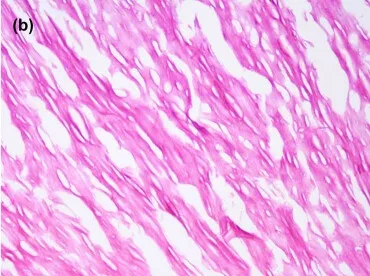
The dense collagen connective tissues around the central degenerated region arranged in concentric circles. (hematoxylin and eosin, a x40 and b x100 original magnification).
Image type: pathology (h&e)